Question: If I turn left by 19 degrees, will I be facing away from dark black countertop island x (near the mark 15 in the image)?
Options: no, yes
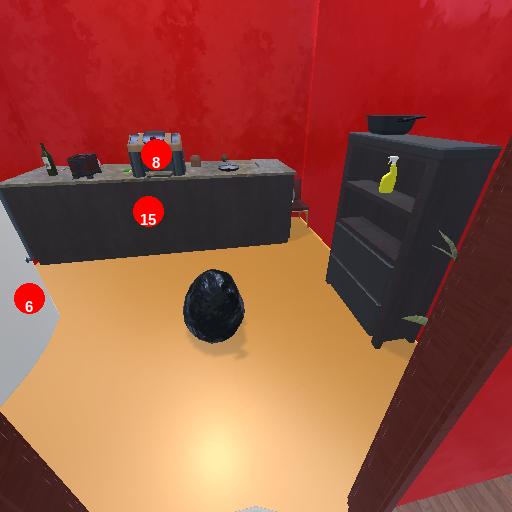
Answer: no